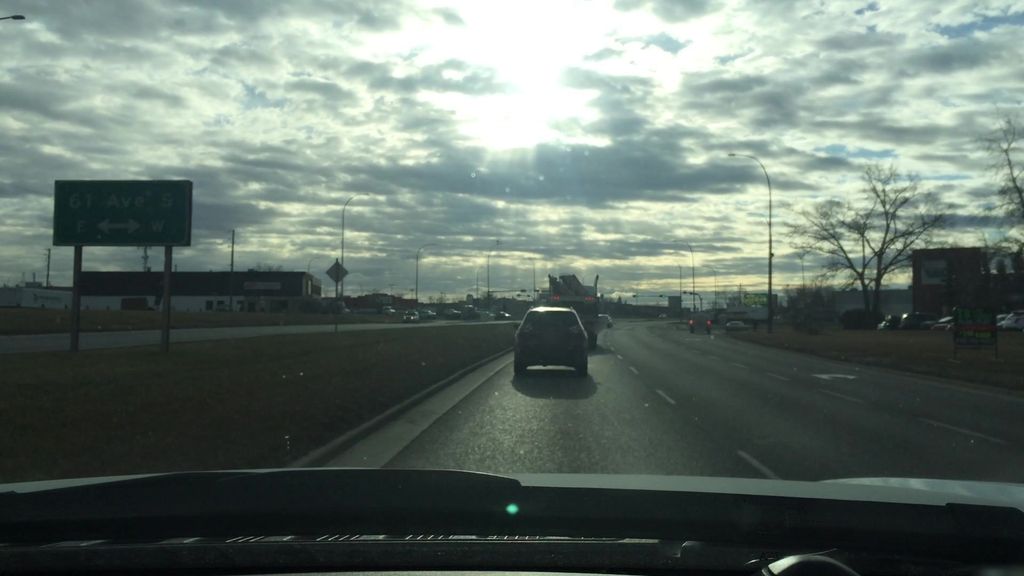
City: calgary